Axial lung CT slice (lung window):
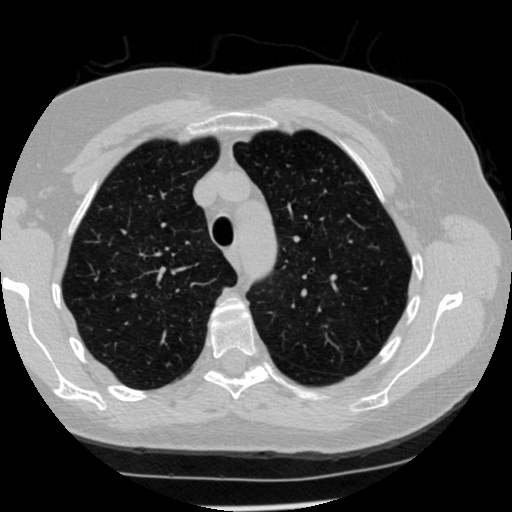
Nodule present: no